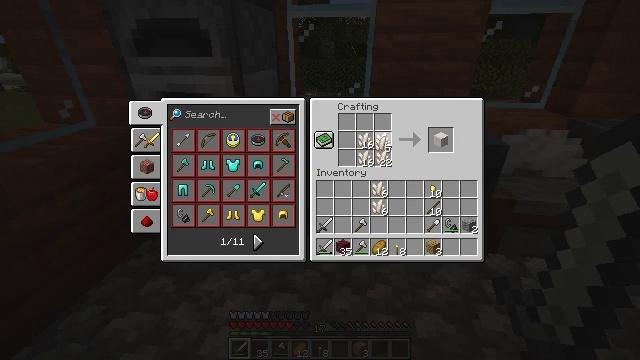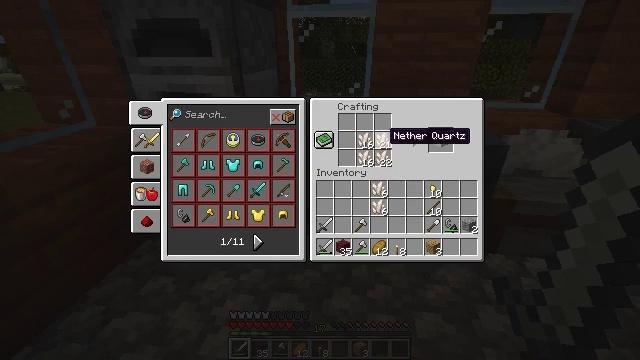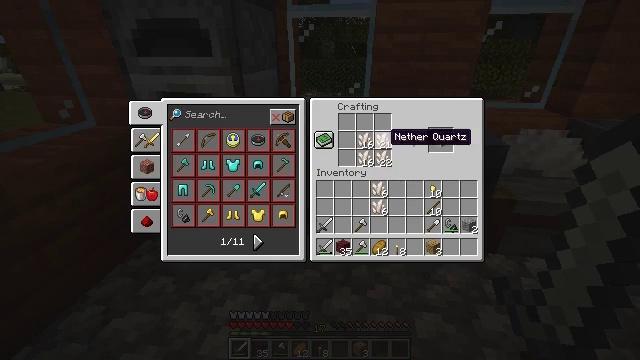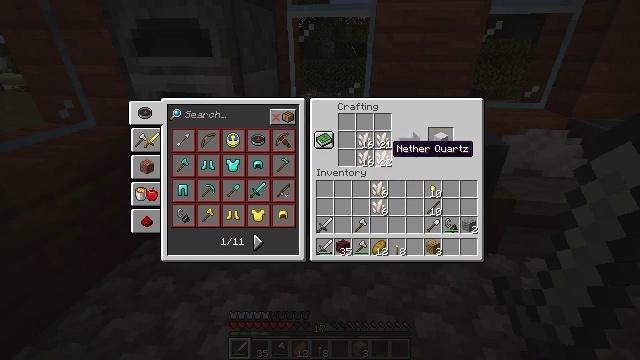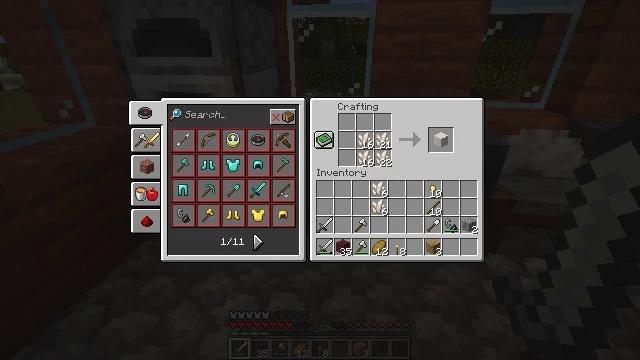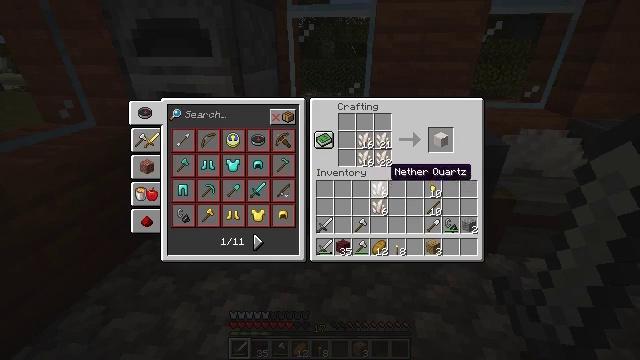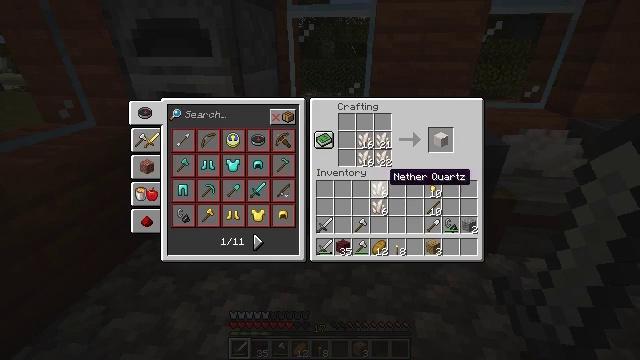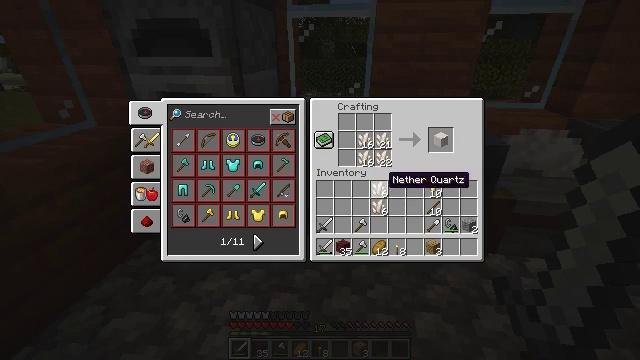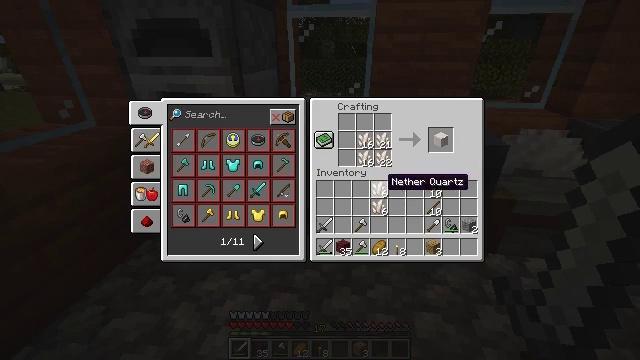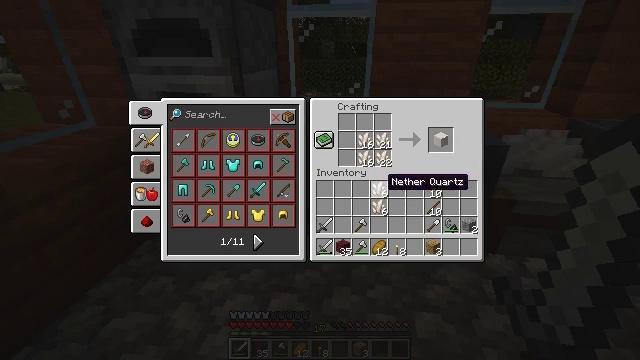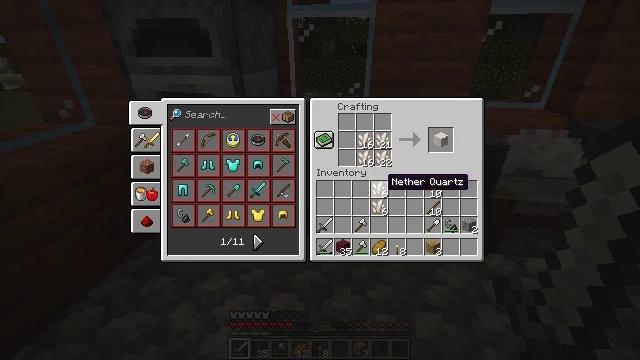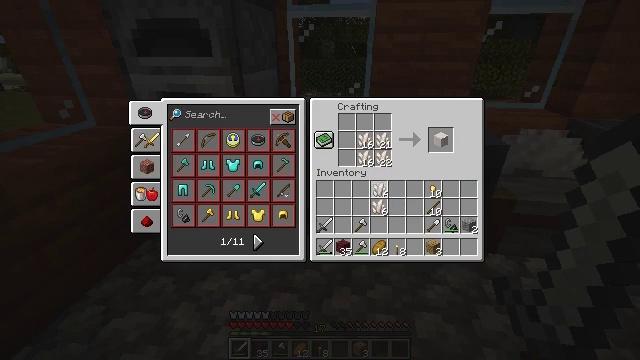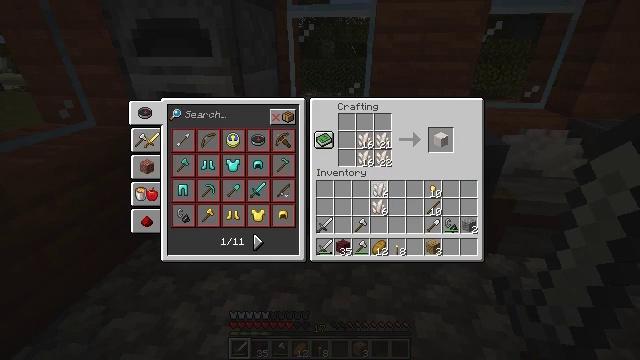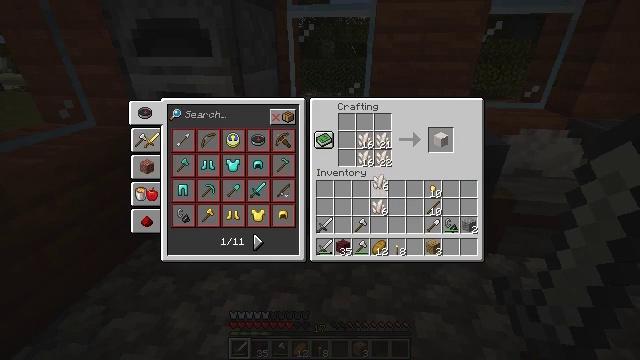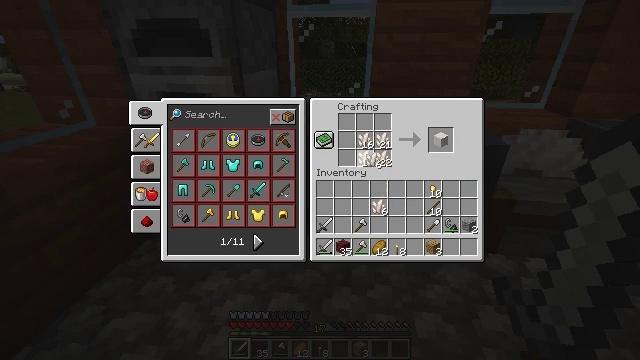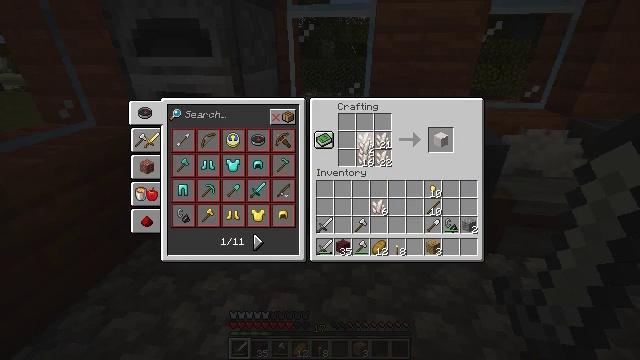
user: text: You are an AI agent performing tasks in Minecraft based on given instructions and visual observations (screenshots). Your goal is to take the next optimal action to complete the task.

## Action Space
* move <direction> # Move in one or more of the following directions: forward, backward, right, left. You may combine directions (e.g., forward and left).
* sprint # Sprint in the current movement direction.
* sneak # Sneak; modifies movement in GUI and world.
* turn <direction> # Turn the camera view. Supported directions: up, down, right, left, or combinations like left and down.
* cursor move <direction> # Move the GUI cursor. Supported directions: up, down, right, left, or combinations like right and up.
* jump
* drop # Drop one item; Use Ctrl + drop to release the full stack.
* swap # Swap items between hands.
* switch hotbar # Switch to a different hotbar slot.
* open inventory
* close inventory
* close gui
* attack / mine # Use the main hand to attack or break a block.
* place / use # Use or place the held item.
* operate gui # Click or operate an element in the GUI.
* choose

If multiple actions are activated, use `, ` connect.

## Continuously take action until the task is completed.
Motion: motion action
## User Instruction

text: Make a quartz block by combining nether quartz.
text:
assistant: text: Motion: no_op
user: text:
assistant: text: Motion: no_op
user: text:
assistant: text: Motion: cursor move down
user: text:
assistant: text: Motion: cursor move down
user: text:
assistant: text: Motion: cursor move down
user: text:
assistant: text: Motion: no_op
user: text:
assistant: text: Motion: no_op
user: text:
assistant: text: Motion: no_op
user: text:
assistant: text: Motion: no_op
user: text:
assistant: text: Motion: no_op
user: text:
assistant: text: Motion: operate gui
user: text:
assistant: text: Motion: operate gui
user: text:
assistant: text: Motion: cursor move up, operate gui
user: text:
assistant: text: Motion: cursor move left and up
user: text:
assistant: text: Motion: cursor move left and up
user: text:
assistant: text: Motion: no_op
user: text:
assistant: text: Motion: no_op
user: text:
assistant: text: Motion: no_op
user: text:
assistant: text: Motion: no_op
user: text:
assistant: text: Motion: operate gui
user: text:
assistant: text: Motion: operate gui
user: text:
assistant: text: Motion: operate gui
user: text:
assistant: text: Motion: no_op
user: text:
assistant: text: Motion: no_op
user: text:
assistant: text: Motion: no_op
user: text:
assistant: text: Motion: no_op
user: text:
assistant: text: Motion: cursor move right and down
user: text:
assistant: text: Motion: cursor move down
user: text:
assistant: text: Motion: cursor move down
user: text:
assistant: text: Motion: no_op